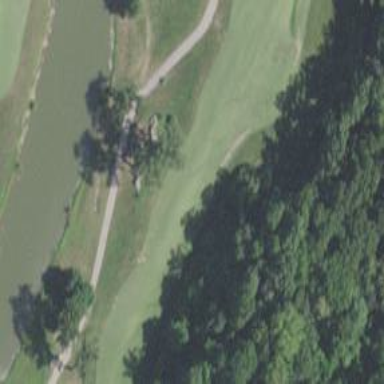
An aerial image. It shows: Golf fairway surrounded by grass.